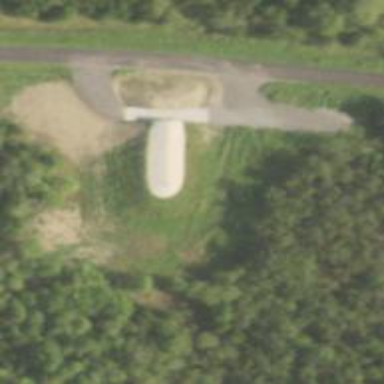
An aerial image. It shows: Military bunker for protection and defense.